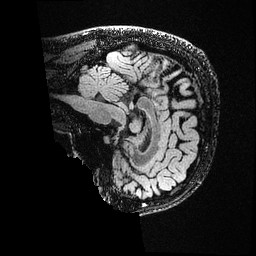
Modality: FLAIR
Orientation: sagittal
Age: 22
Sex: male
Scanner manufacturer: ge
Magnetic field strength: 3 T
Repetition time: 4.802 s
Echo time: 0.1165 s